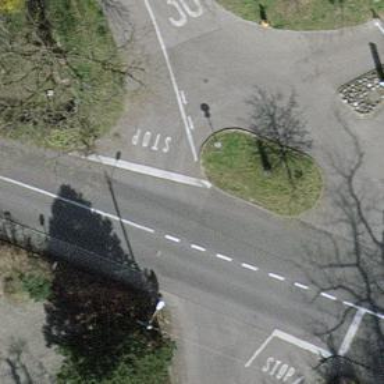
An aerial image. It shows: Road with stop sign.